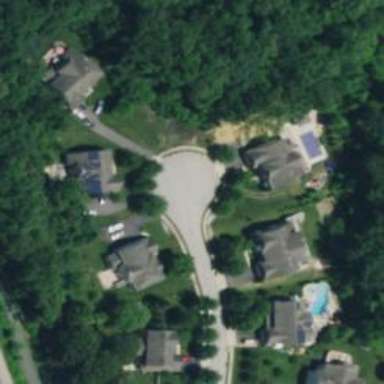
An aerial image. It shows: Driveway.